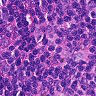
Metastatic tissue present: no